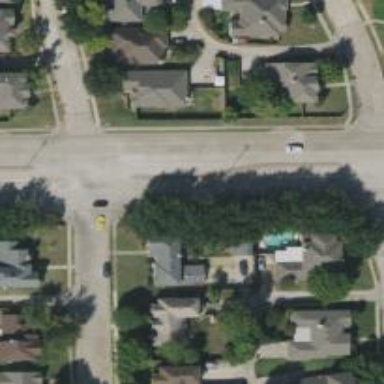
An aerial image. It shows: Secondary road with separate sidewalk.